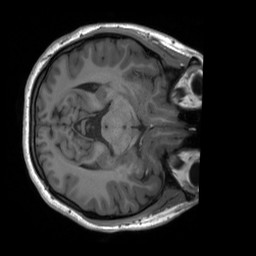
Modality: T1w
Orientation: axial
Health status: healthy
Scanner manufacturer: siemens
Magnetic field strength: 3 T
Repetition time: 1.9 s
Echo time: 0.00232 s